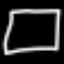
Label: square